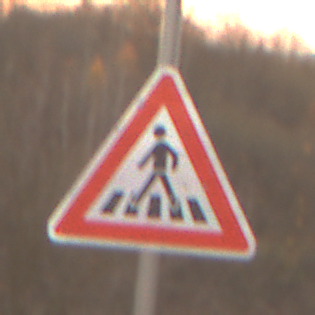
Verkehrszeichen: FussgaengerueberwegRechts
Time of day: SunriseSunset
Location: Outdoor (Nature)
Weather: PartlyCloudy
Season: NotSpecified
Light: Natural